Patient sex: F
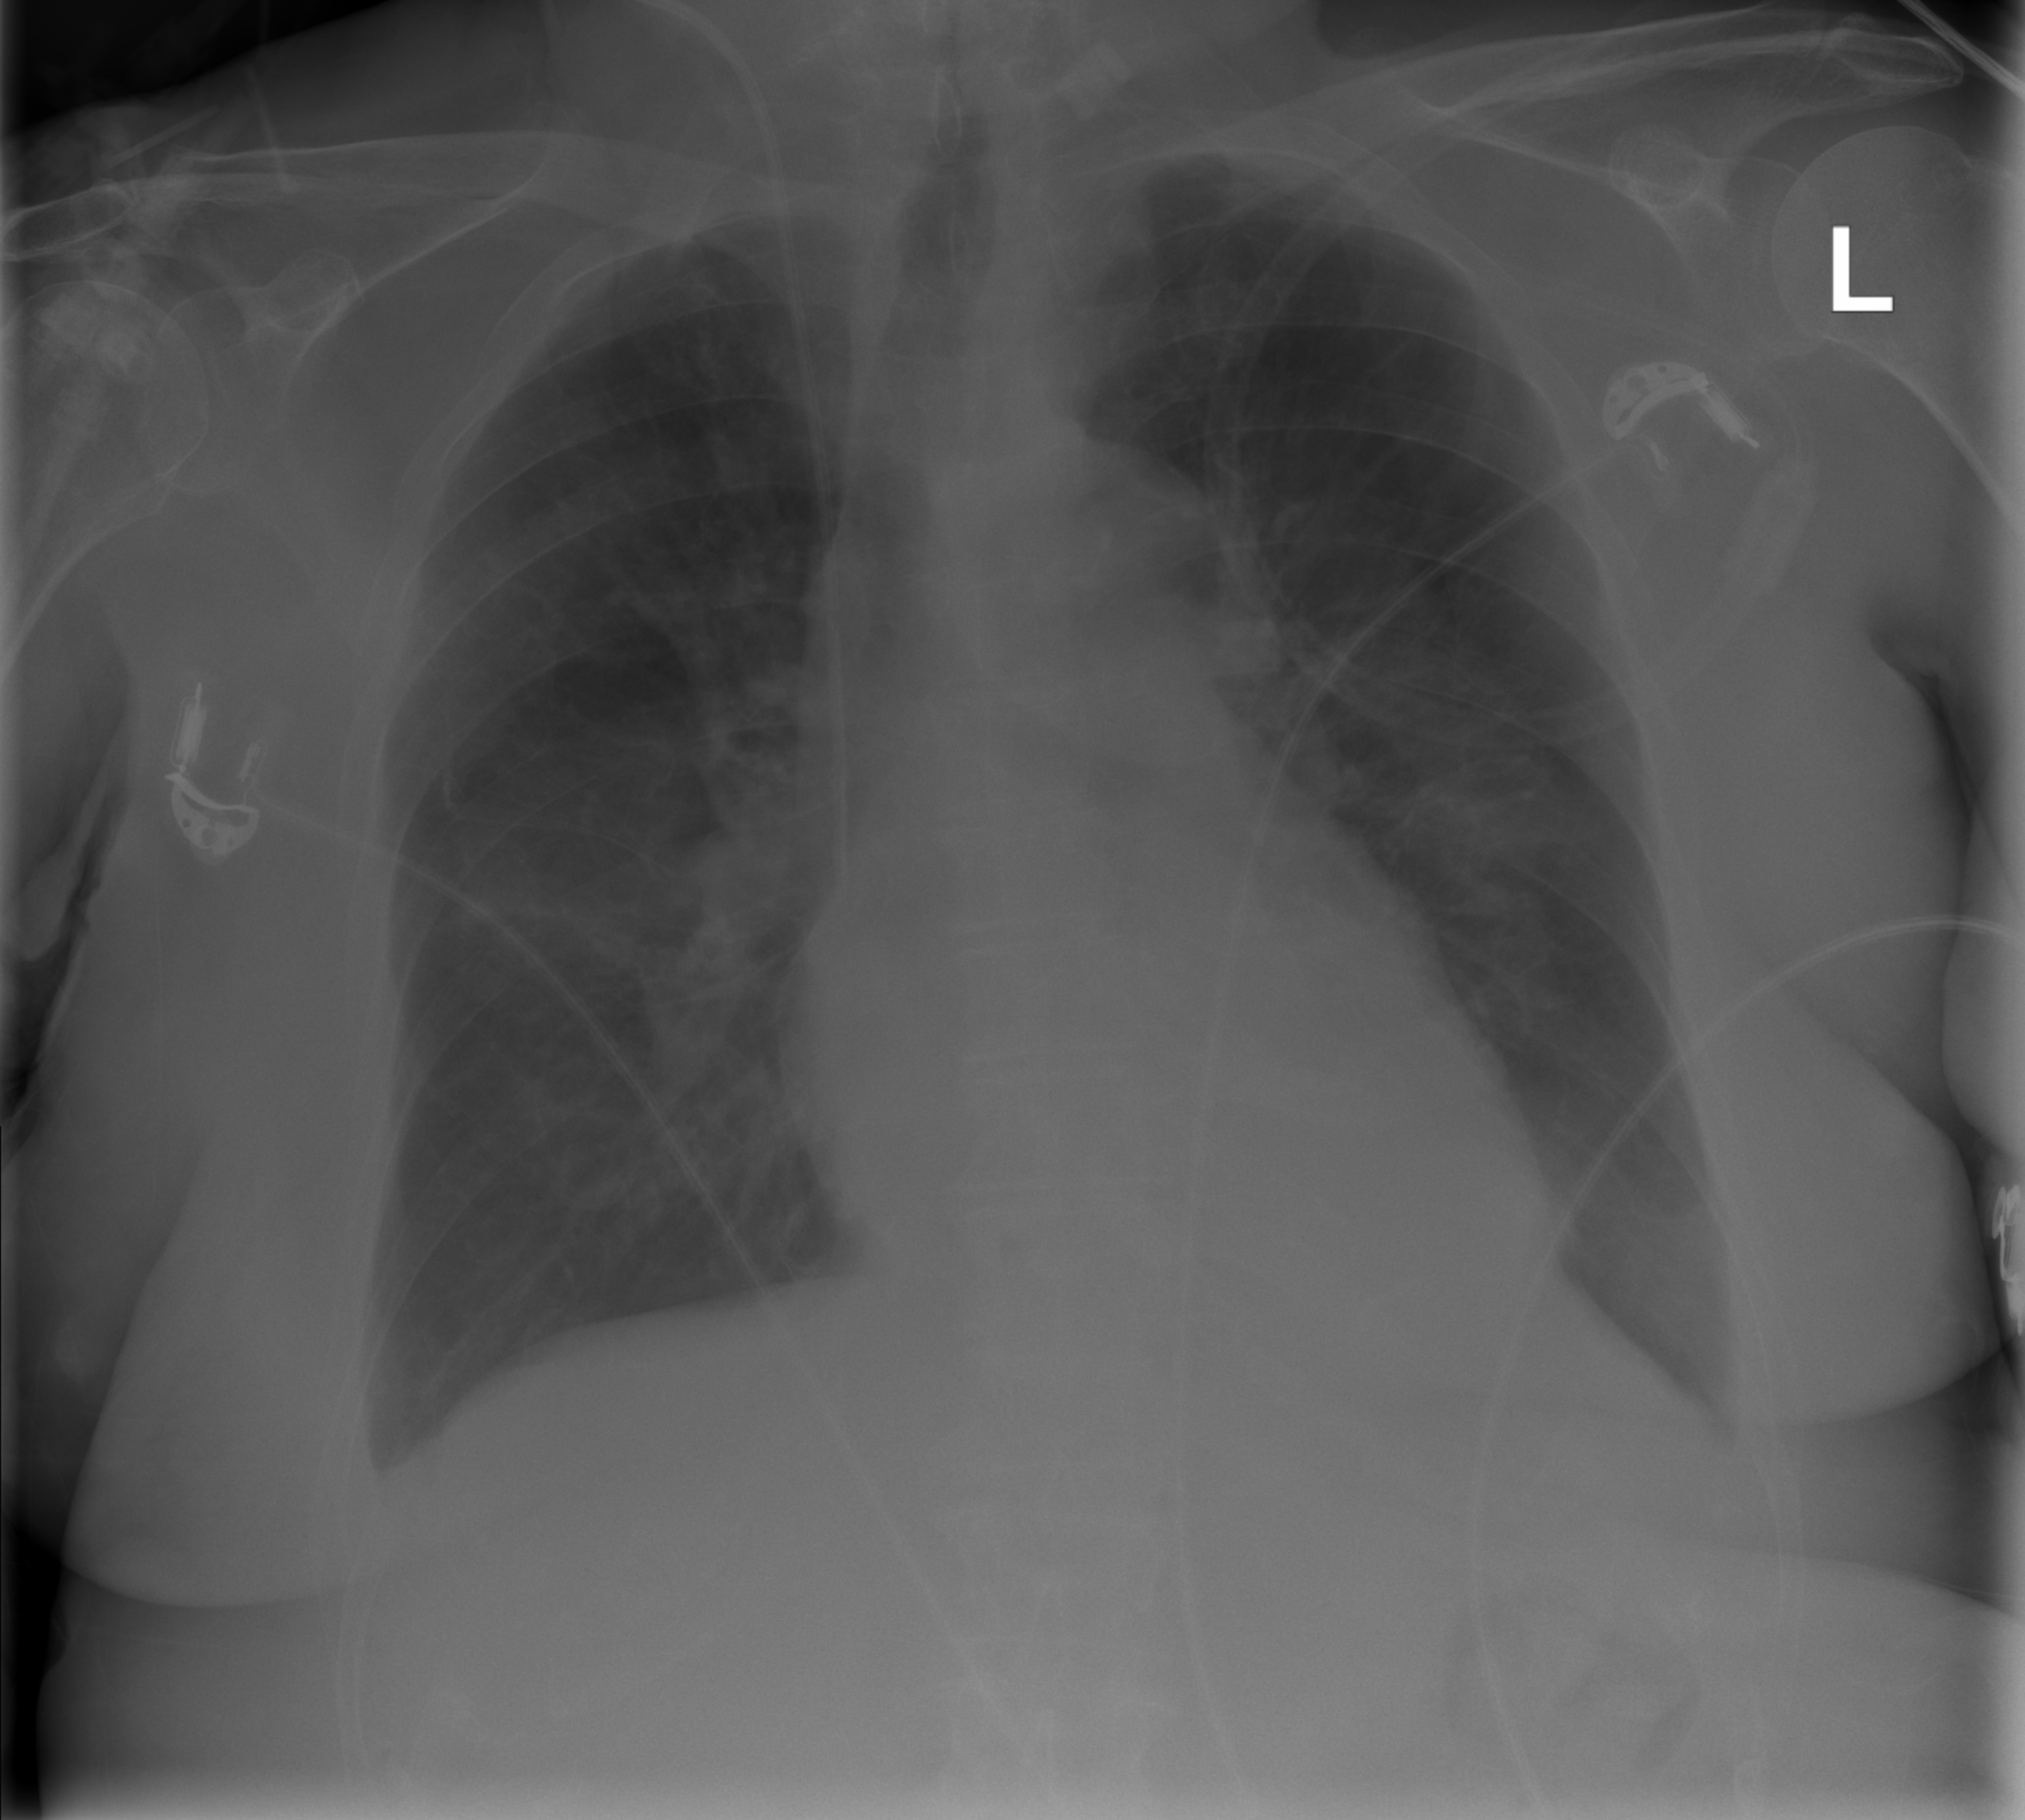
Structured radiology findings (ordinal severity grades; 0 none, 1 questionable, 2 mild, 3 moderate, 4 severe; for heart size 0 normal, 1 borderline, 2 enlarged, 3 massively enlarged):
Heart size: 1
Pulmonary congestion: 2
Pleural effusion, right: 0
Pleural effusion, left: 0
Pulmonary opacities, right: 0
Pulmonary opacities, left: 0
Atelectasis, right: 0
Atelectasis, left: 0